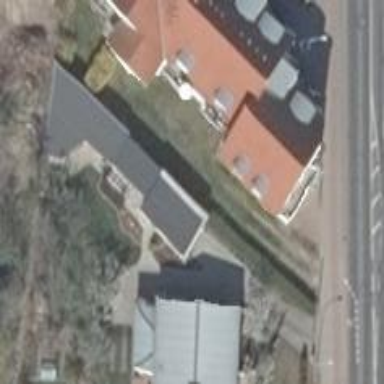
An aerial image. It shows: Building with flat dark grey roof.